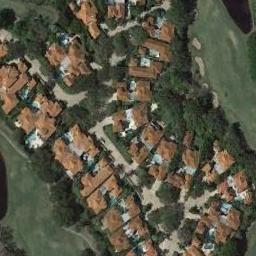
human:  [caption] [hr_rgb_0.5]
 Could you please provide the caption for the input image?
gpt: The house is about the same size .

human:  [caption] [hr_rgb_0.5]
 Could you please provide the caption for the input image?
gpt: In densely populated areas there are many roads and densely arranged houses and trees of varying sizes and shapes as well as large lawns .

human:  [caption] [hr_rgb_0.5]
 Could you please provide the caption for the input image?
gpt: A dense residential area has some trees and lots of medium residences of the same style while some lakes are next to the residential area .

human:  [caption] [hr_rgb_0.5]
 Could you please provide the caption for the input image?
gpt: The dense residential is on the grass next to many trees .

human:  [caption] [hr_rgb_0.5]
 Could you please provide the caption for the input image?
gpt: There are many brown buildings with trees around on dense residential area .